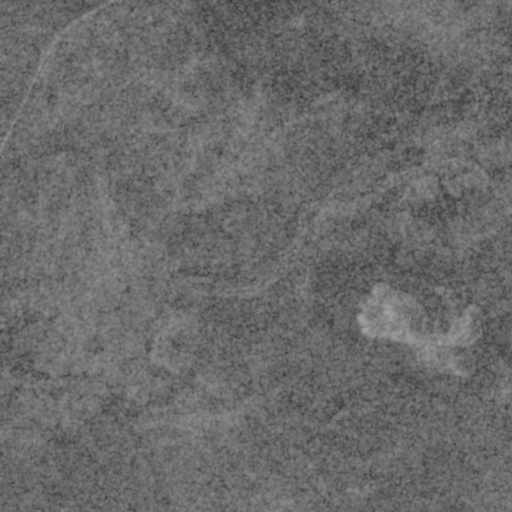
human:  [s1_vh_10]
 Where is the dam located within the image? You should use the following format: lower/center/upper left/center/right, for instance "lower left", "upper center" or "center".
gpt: The dam is located in the upper right of the image.
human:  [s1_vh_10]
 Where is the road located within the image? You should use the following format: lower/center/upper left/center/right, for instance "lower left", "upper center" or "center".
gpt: There is no road in the image.

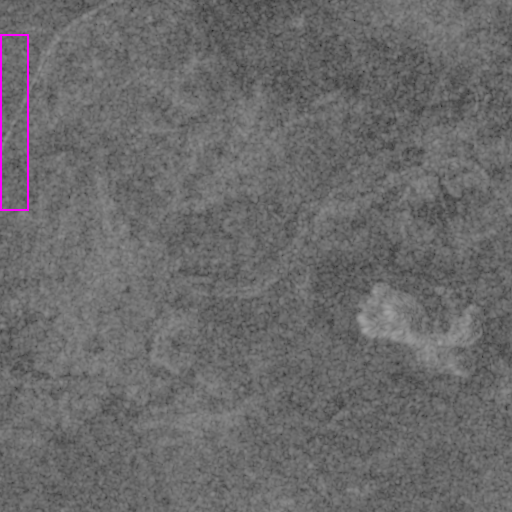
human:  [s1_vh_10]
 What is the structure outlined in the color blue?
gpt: There is no blue outline.
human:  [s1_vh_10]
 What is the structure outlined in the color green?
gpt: There is no structure outlined in green.